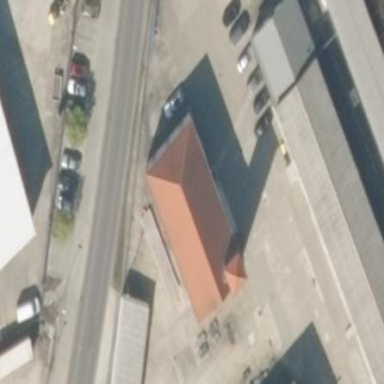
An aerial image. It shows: Industrial building.